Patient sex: F
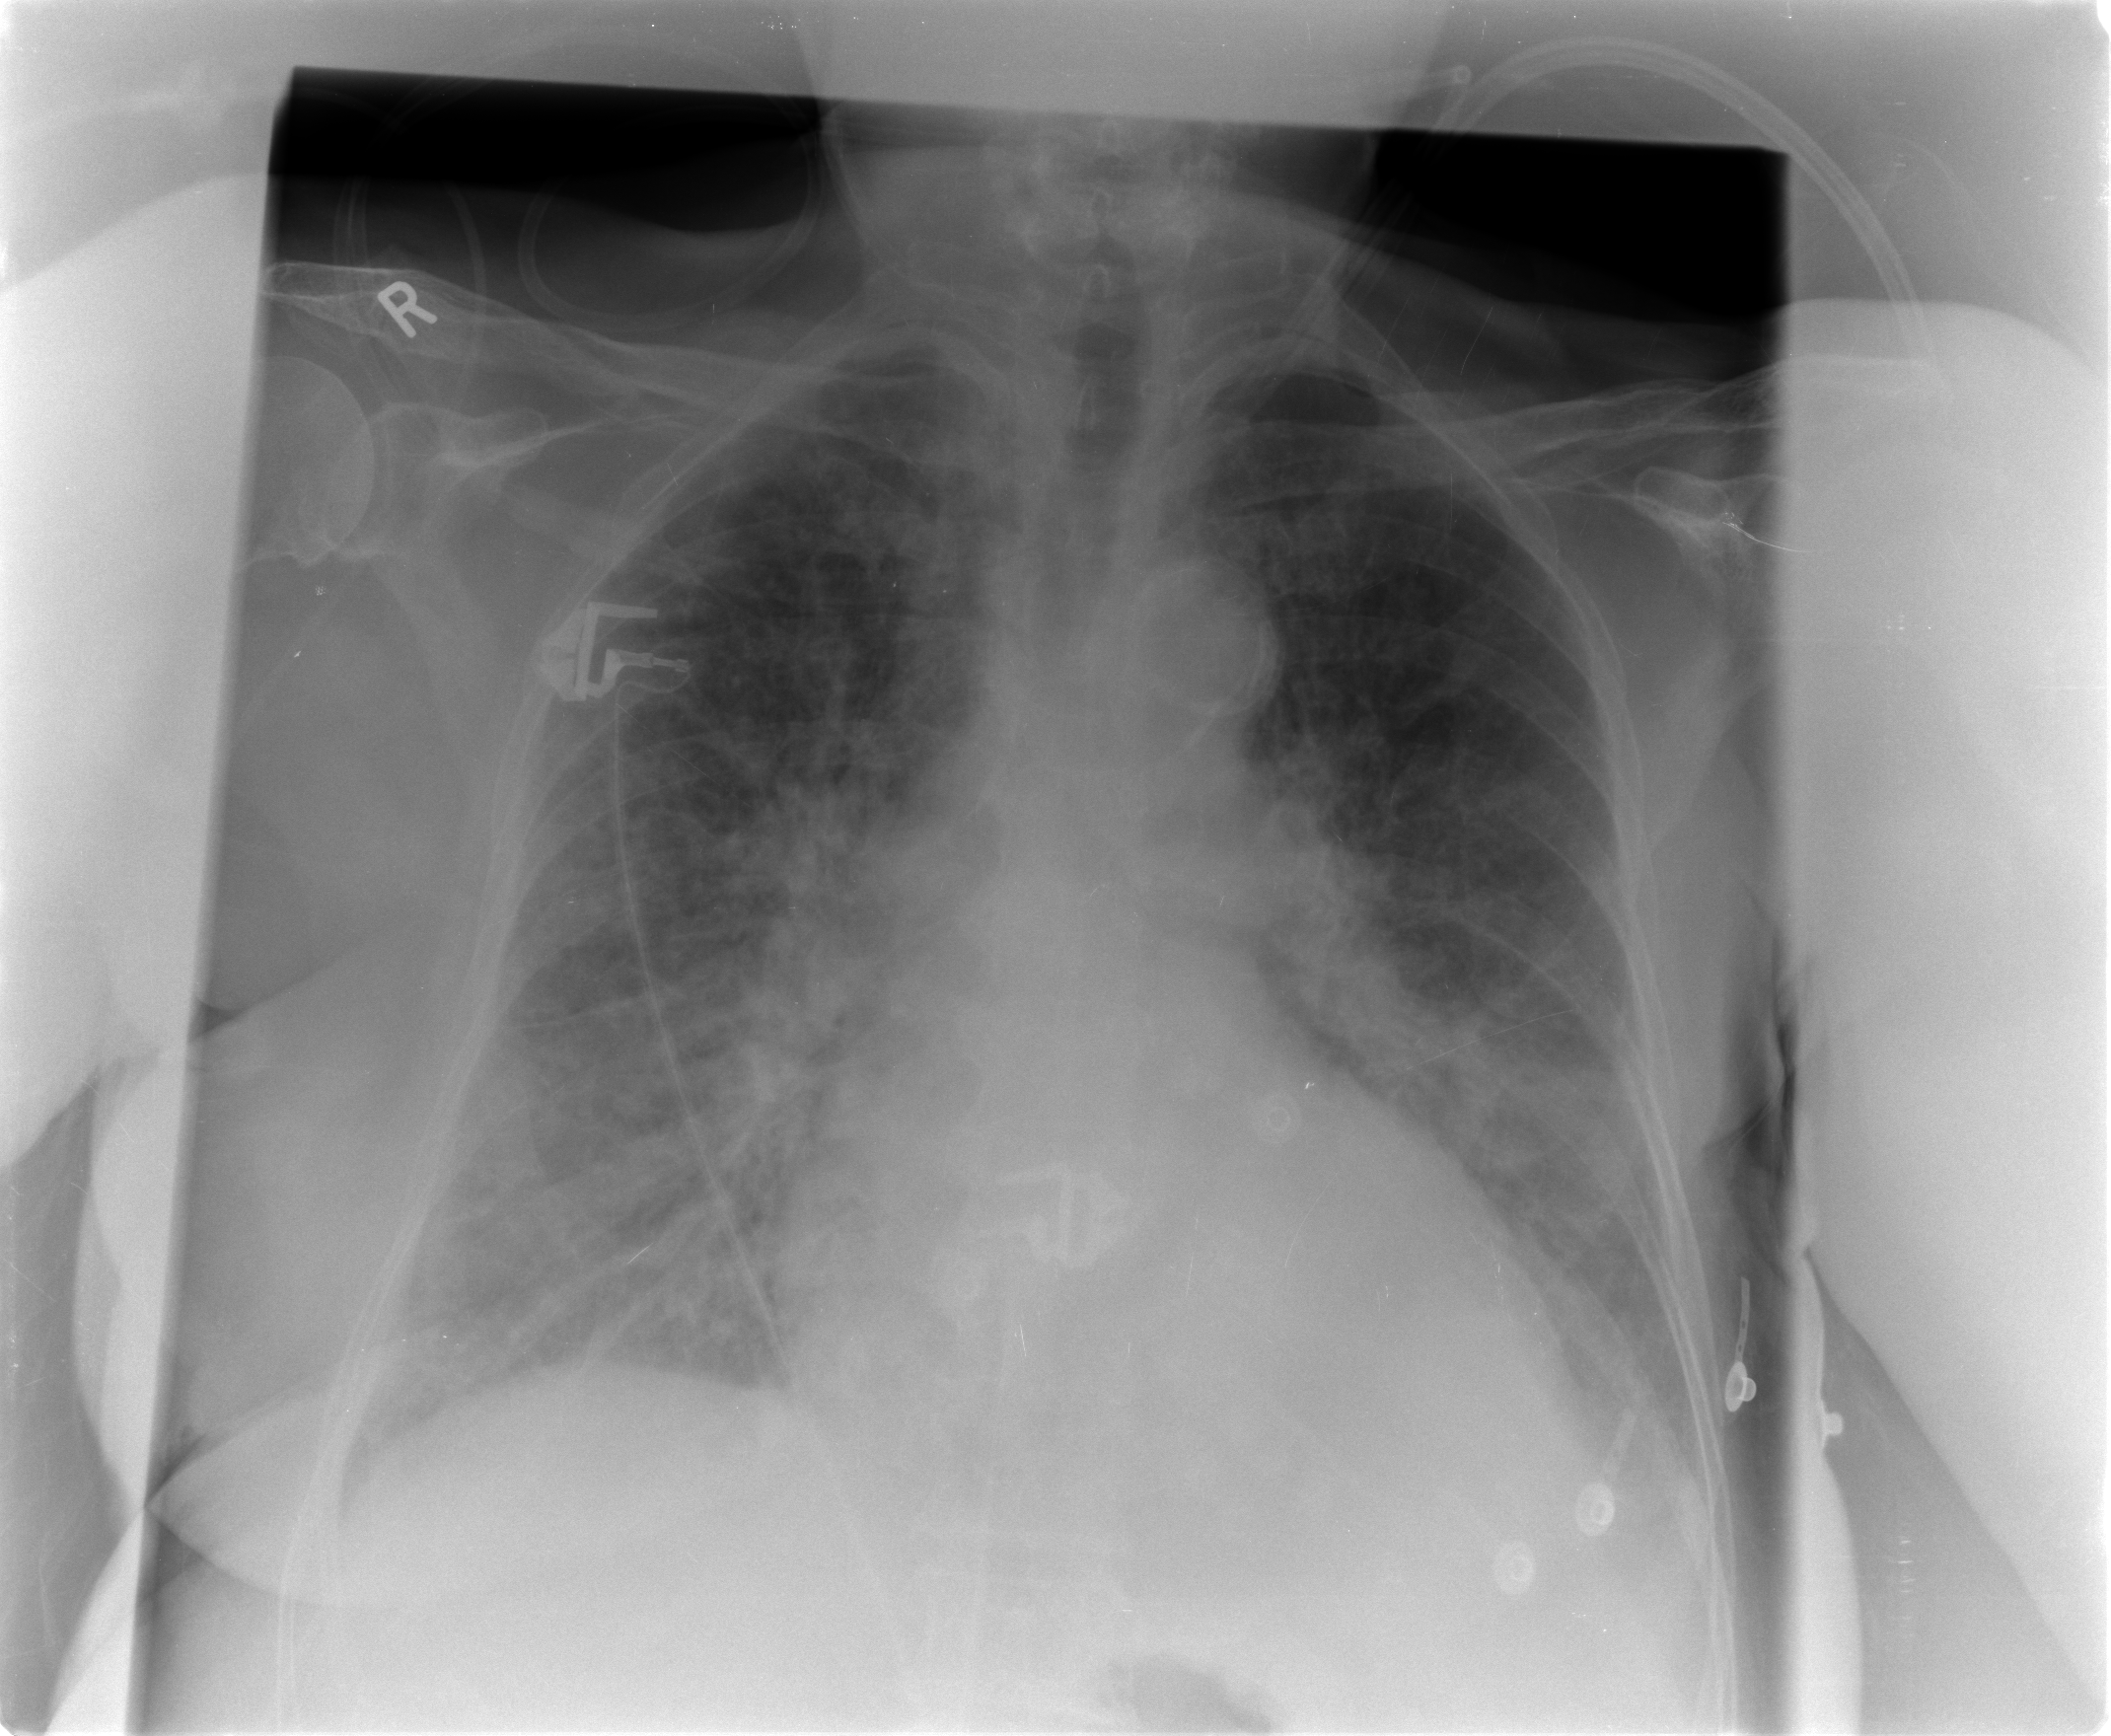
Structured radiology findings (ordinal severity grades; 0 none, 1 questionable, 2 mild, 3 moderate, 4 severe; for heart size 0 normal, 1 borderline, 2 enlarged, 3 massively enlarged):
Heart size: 2
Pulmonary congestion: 2
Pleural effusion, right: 0
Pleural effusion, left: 2
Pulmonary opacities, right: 2
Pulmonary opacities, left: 2
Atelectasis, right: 2
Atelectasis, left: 2